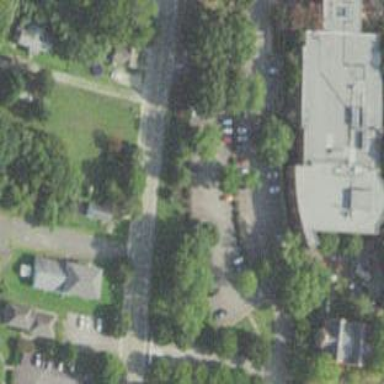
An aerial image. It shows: Paved parking area.